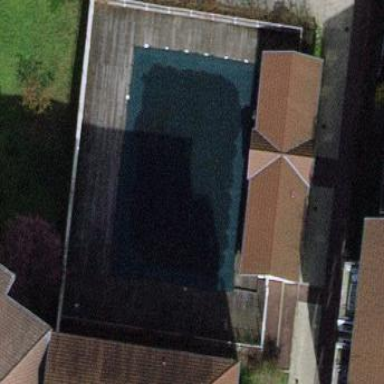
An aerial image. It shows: Swimming pool located in leisure land.